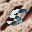
Label: 5